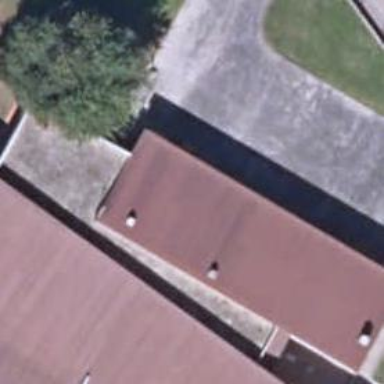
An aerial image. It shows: School building.